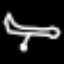
Label: airplane